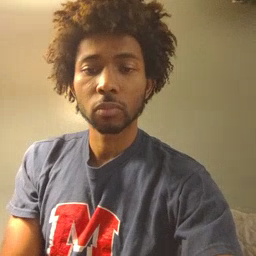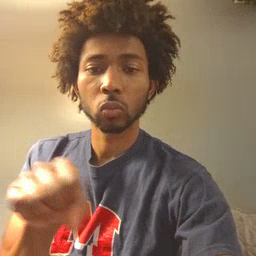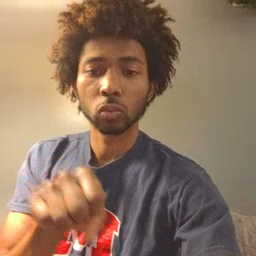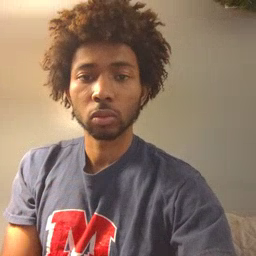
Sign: shoe